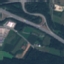
Land use / land cover: Highway